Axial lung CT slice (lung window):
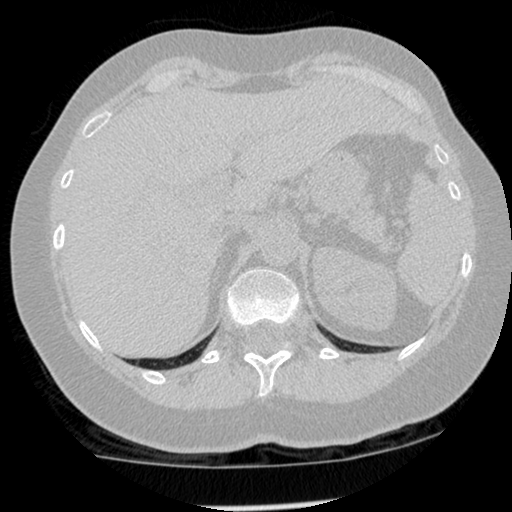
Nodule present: no